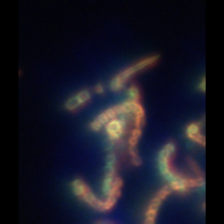
Taxon: Chaetoceros
Group: Diatoms